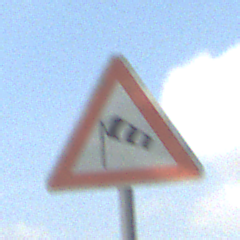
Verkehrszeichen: SeitenwindVonLinks
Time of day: MorningAfternoon
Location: Outdoor (Suburban)
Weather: PartlyCloudy
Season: NotSpecified
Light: Natural